Question: I have 4 objects in a view with a horizontal layout in this order:
1. label
2. slider
3. label
4. button
labels and button are set to 'Ti.UI.SIZE' and slider is set to 'Ti.UI.FILL'
I am basically making my own video controls so
'currentTimeLabel, slider, totalTimeLabel, playPauseButton'
My issue is when I set the slider to 'FILL' it fills the parent (which it should do I suppose) and pushes the 2nd label and button to a new line.
I need all 4 items on the same line. I've tried turning 'horizontalWrap' to 'false' on the parent view, but that just makes it so I cannot see the remaining two items.
The reason I am not using static widths is I need this slider to adjust its width based off the phone being in portrait and landscape modes.
If I use 'SIZE' instead of fill, the slider basically has 0 width.
My simplified code is below:
'''
var win = Ti.UI.currentWindow;
var transportBg = Ti.UI.createView({
bottom:0,
height:50,
width:'100%',
backgroundColor:'#50000000'
});
win.add(transportBg);
var transportControls = Ti.UI.createView({
layout:'horizontal',
width:'100%'
});
transportBg.add(transportControls);
var currentTimeText = Ti.UI.createLabel({
left:25,
width:Ti.UI.SIZE,
height:Ti.UI.SIZE,
text: '0:00',
color:'#fff',
font: {
fontSize: 10
},
shadowColor: '#000',
shadowOffset: {x:0, y:1}
});
var transport = Titanium.UI.createSlider({
min:0,
max:100,
value:0,
width:Ti.UI.FILL,
backgroundColor:'red'
});
var totalTimeText = Ti.UI.createLabel({
width:Ti.UI.SIZE,
height:Ti.UI.SIZE,
text: '0:00',
textAlign: Ti.UI.TEXT_ALIGNMENT_RIGHT,
color:'#fff',
font: {
fontSize: 10
},
shadowColor: '#000',
shadowOffset: {x:0, y:1}
});
var playPauseBtn = Ti.UI.createButton({
backgroundImage:'/images/pause.png',
width:Ti.UI.SIZE,
height:Ti.UI.SIZE
});
transportControls.add(currentTimeText);
transportControls.add(transport);
transportControls.add(totalTimeText);
transportControls.add(playPauseBtn);
'''
And a screen shot of the current layout

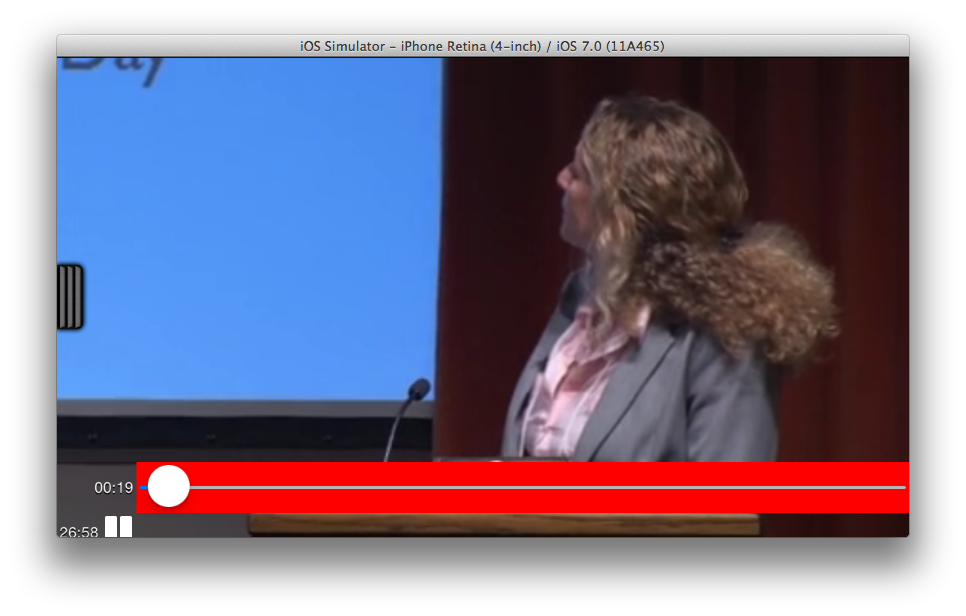
Answer: In your case horizontal layout isn't very helpful and best effects can be achieved with absolute layout and setting left, right properties. The only problem which you have is that you have to make sure how much space you have to leave on both sides of slider.
Here are changes to your code which I've made:
'''
var transportControls = Ti.UI.createView();
'''
'''
var transport = Titanium.UI.createSlider({
left: 50,
right: 70,
...
});
'''
'''
var totalTimeText = Ti.UI.createLabel({
right: 40,
...
});
var playPauseBtn = Ti.UI.createButton({
right: 0,
...
});
'''